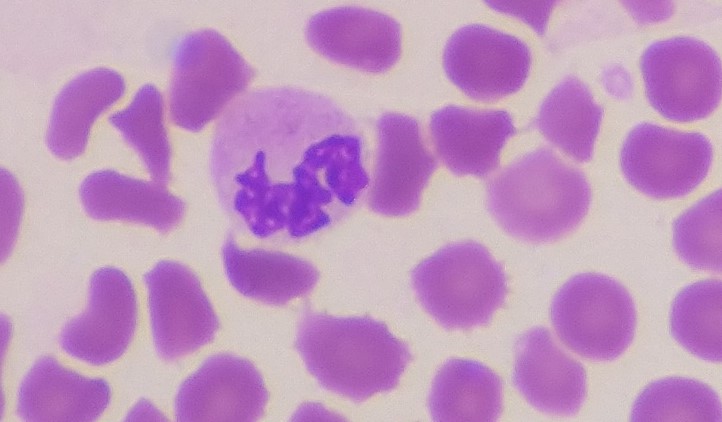
White blood cell type: Neutrophil